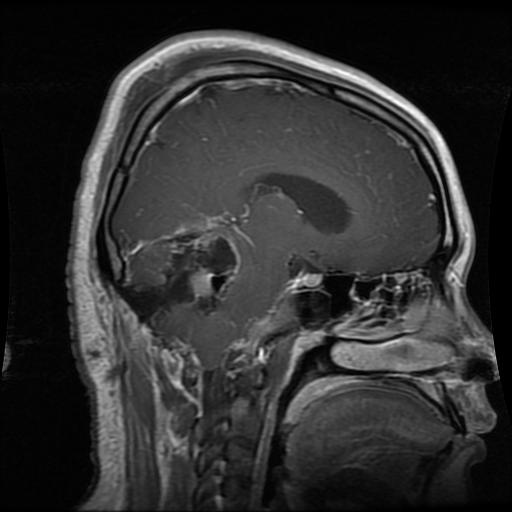
Label: glioma